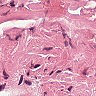
Metastatic tissue present: no